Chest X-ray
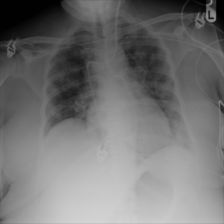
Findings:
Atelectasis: negative
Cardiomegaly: negative
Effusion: negative
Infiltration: negative
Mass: negative
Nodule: negative
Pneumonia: negative
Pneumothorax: negative
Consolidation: negative
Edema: negative
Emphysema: negative
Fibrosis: negative
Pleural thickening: negative
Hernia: negative